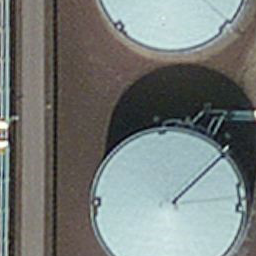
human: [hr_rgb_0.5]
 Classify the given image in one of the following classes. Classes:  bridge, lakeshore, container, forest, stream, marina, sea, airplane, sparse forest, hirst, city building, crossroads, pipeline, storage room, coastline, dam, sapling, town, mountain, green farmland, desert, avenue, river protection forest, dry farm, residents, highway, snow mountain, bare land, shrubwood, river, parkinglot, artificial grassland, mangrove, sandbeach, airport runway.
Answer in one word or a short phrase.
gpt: storage room